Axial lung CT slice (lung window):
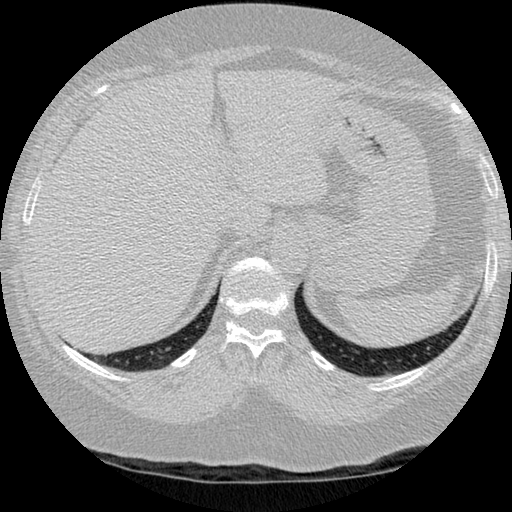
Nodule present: no